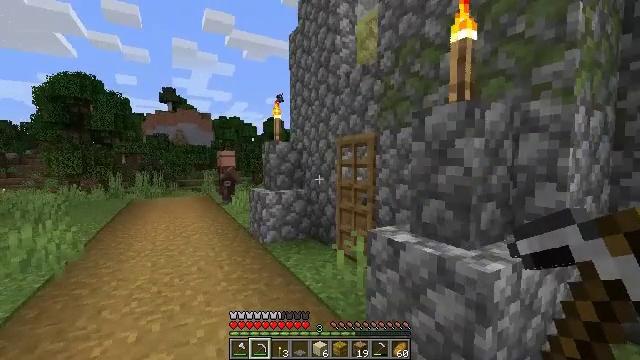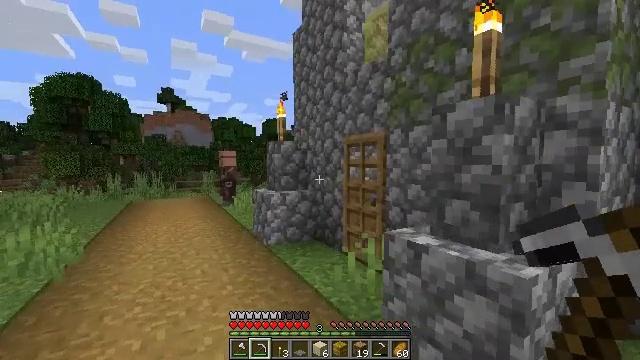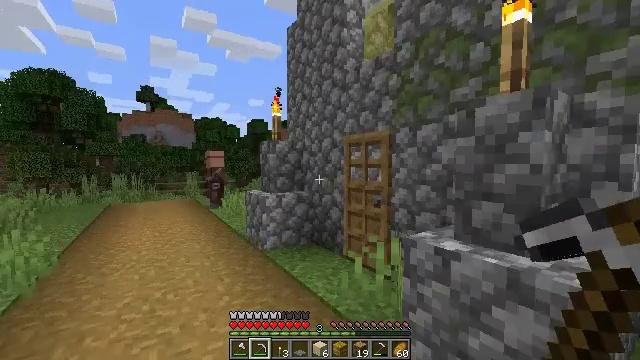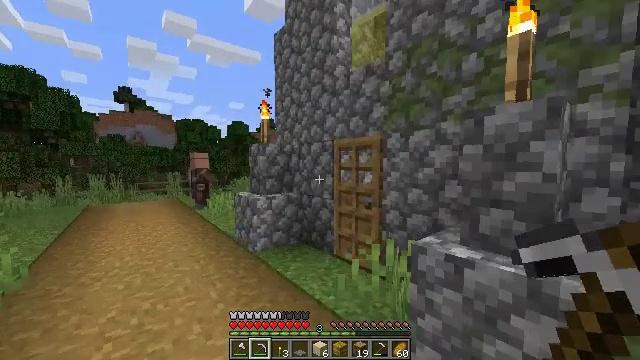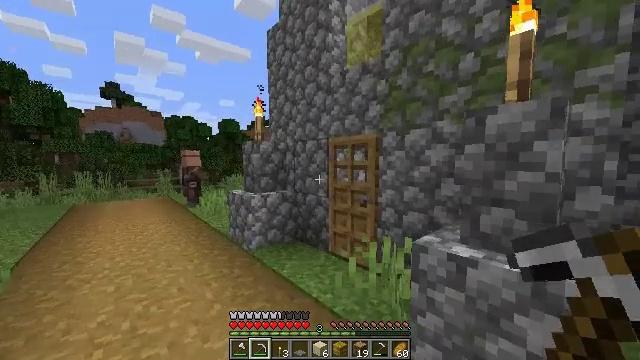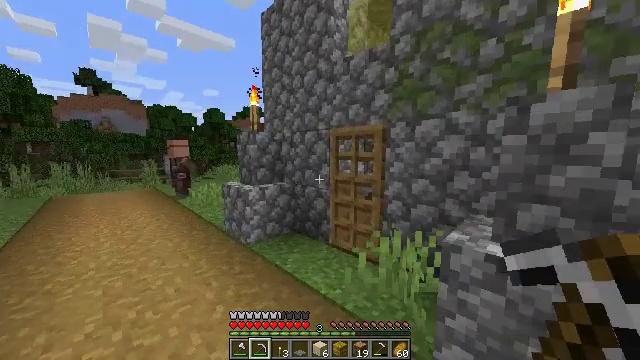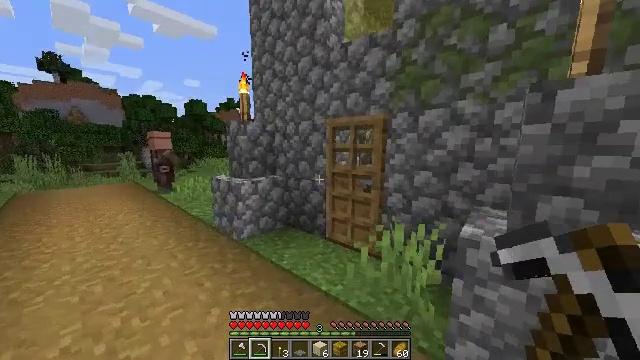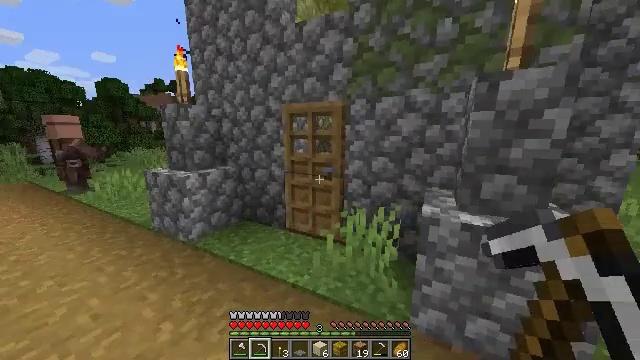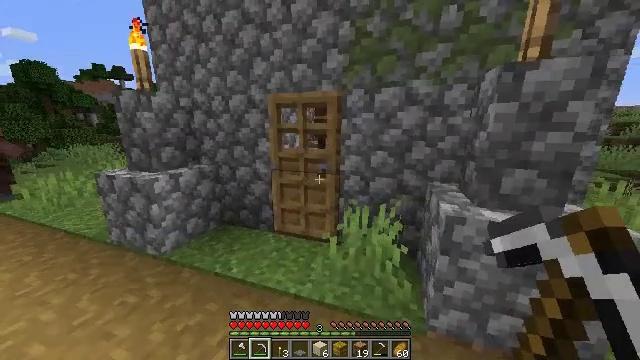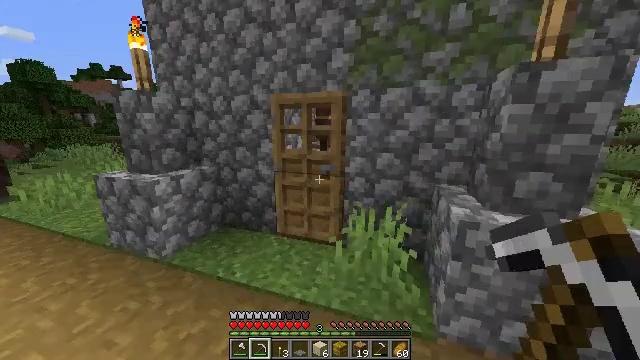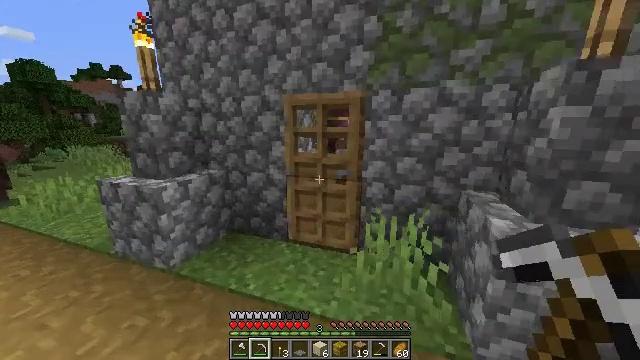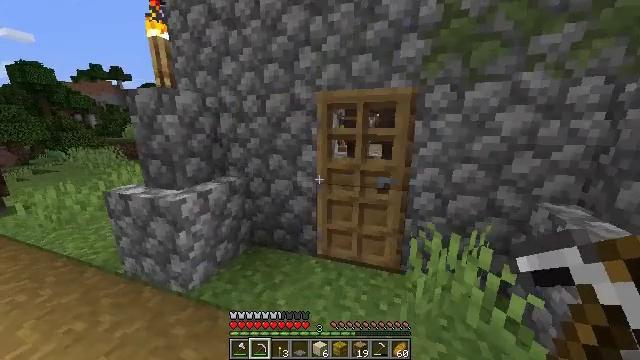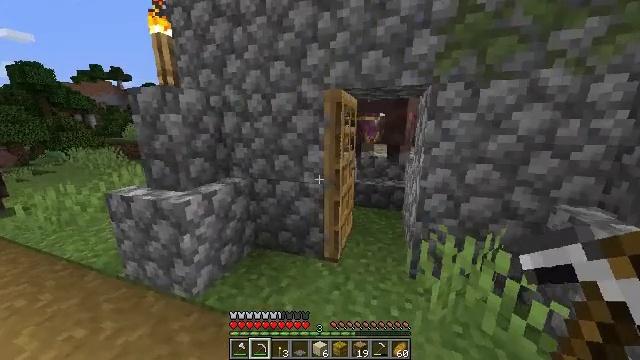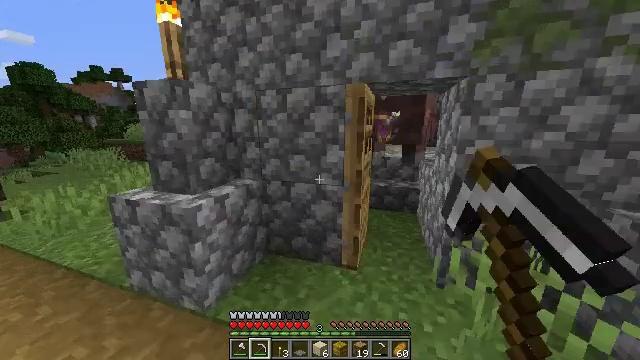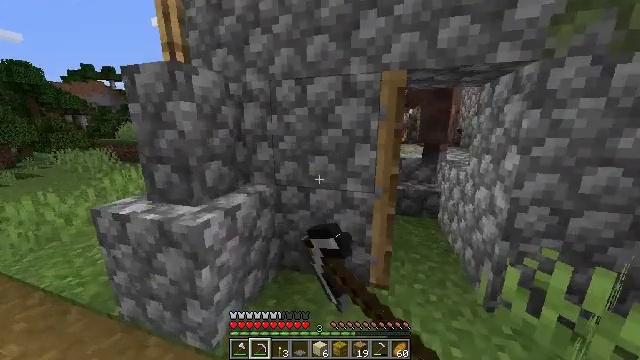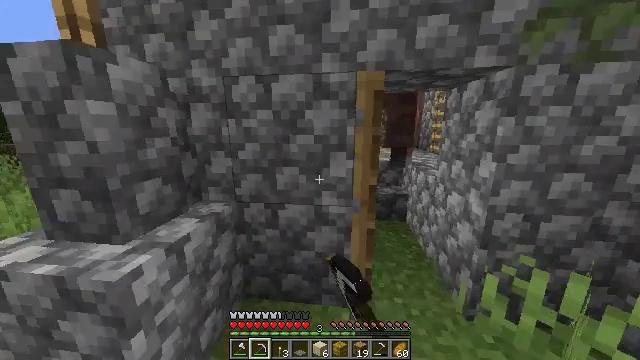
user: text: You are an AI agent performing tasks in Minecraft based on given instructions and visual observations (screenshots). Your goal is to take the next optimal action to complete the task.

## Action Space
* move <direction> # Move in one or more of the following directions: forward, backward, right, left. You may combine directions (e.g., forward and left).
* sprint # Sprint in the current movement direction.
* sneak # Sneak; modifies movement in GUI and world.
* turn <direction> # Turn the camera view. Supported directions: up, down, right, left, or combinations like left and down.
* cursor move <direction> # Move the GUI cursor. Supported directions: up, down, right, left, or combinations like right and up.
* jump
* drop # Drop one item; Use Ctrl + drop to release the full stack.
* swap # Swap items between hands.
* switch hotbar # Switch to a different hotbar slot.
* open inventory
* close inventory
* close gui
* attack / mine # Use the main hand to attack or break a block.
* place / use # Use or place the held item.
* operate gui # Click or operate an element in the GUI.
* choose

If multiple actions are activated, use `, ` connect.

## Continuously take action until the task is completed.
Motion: motion action
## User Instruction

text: Retrieve the brewing stand by breaking it.
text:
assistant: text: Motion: move forward and move left
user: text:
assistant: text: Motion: move forward and move left, sprint, turn right
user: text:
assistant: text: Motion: move forward and move left, sprint, turn right
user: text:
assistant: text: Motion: move forward and move left, sprint, turn right
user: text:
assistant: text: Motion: move forward and move left, sprint, turn right and down
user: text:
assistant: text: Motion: move forward and move left, sprint, turn right and down
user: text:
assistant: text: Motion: move forward and move left, sprint, turn right and down
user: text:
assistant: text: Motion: move forward and move left, sprint, turn right and down
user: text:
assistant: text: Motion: move forward and move left, sprint
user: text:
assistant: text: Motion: move forward and move left, sprint
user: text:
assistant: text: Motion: move forward and move left, sprint
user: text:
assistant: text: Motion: move forward and move left, sprint, use / place
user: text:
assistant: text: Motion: move forward and move left, use / place
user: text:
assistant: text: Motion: move forward, turn right, use / place
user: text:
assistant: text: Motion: move forward, turn right, use / place
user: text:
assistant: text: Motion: move forward, turn right
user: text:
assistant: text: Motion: move forward and move right
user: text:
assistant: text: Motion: move forward and move right
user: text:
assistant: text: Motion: move forward and move right
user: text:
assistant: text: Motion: move forward and move right
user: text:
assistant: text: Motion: move forward and move right
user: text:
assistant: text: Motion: move forward and move right
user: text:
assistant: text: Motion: move forward and move right
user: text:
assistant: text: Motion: move forward and move right, turn left and up
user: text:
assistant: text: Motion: move forward and move right, turn left and up
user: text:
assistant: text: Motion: move forward, turn left
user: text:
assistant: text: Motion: move forward
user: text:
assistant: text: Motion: move forward and move right
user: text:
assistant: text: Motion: move forward and move right, turn down
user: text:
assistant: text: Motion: move forward and move right